Question: I have a minor trouble hiding the navigationBar for my UINavigationController
I have added:
'''
self.navigation!.navigationBar.hidden = true
'''
This, unfortunately leaves some kind of background (white) left behind the white status bar that pushes the content (green) downwards, and an unwanted scroll behaviour where I can drag the content up and down to show/hide the white background. What I need is for the statusbar to take up no vertical space what so ever and lay on top of the content (green)
How do I achieve this?
Answers in swift as well obj-c are very welcome

I have tried various versions of the following, the problem remains -.-
'''
override func loadView() {
self.view = UIView(frame:UIScreen.mainScreen().bounds)
self.view.backgroundColor = UIColor.whiteColor()
self.navigation = UINavigationController(rootViewController: self.guideViewController!)
self.navigation!.navigationBarHidden = true
self.navigation!.setNavigationBarHidden(true, animated: true)
self.view.addSubview(self.navigation!.view)
}
override func viewDidLoad() {
self.automaticallyAdjustsScrollViewInsets = false
self.navigation!.automaticallyAdjustsScrollViewInsets = false
}
'''
printing:
'''
UIApplication.sharedApplication().statusBarFrame.size.height
'''
after viewDidLoad returns 20
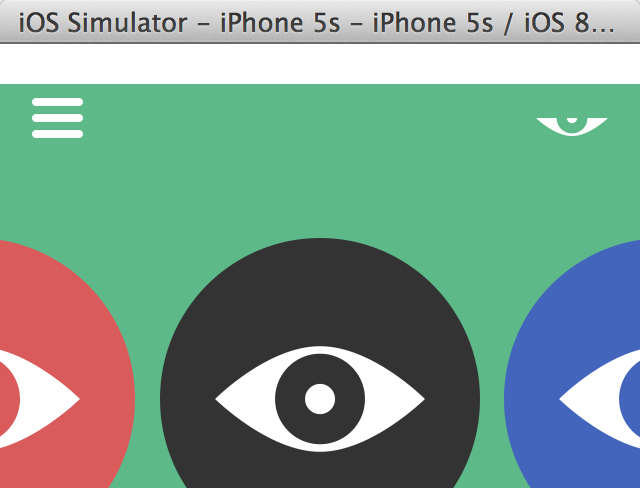
Answer: Just add this in you 'ViewDidLoad' method
'''
self.automaticallyAdjustsScrollViewInsets = NO;
'''